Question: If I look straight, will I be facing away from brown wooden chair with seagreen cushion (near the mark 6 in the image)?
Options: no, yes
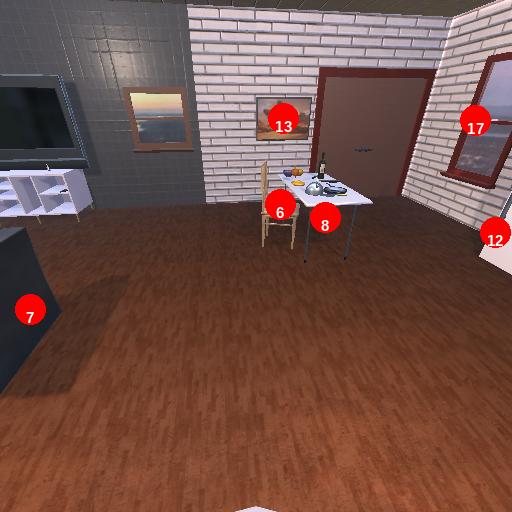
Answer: no